Frequency: 90000
Velocity: 0,279
Power: 8,3
Pulse duration: 0,0000001
Pass count: 1
Magnification: 10
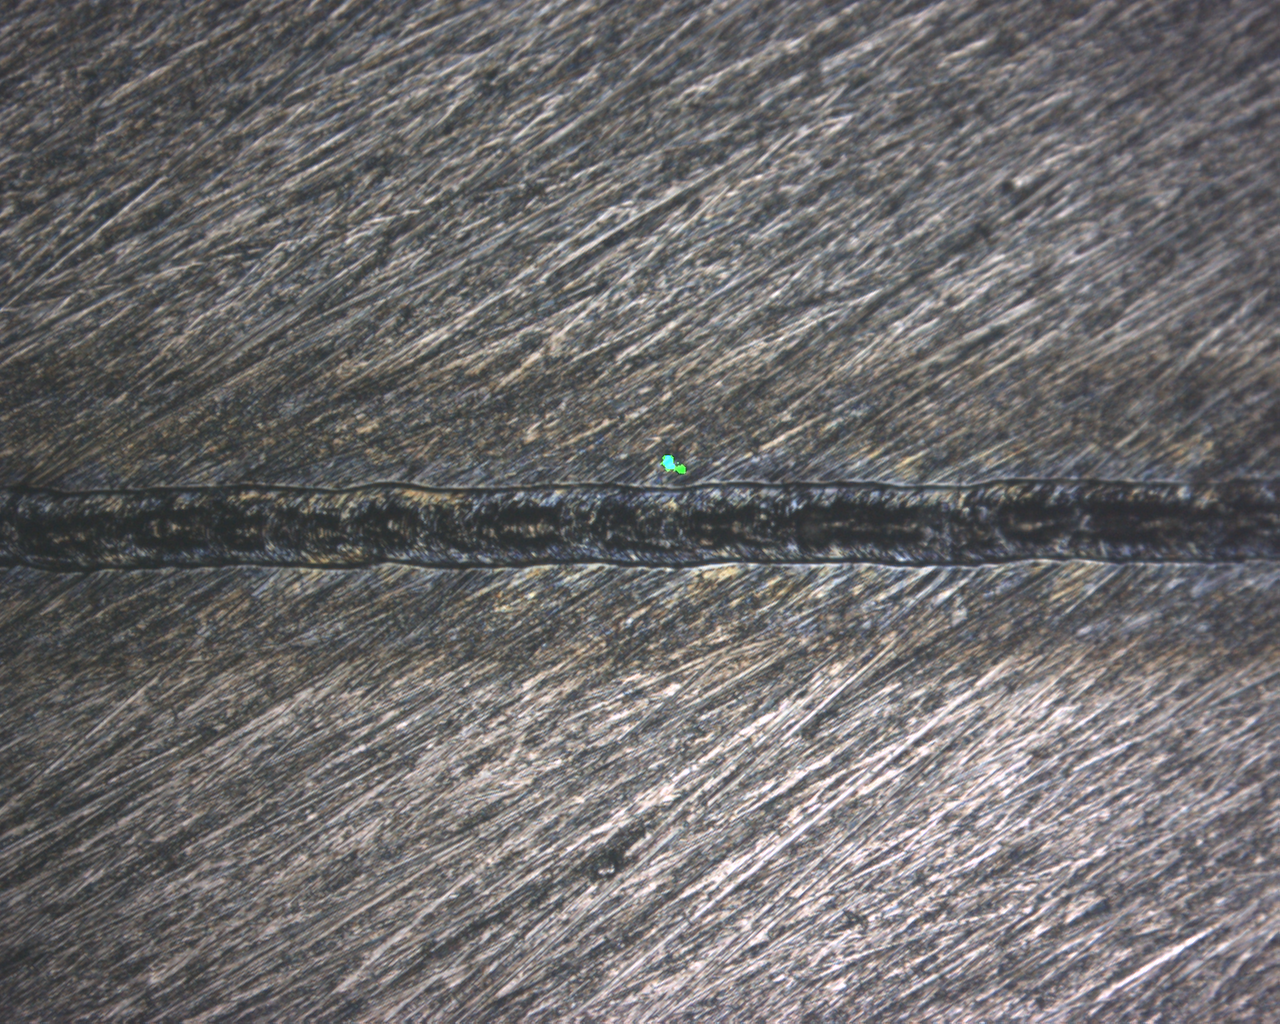
Measured width: 96.8746
Other width: 22.089